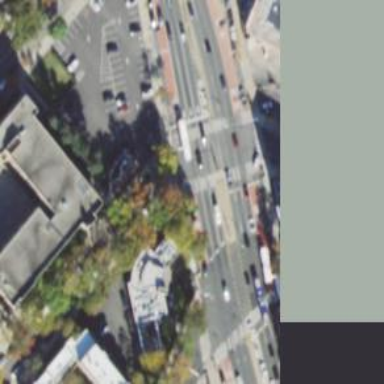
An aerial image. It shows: Footway located on traffic island.